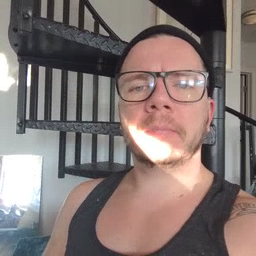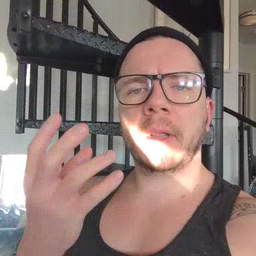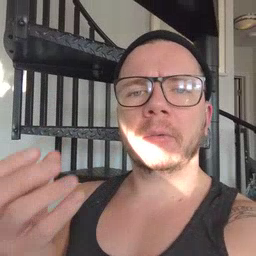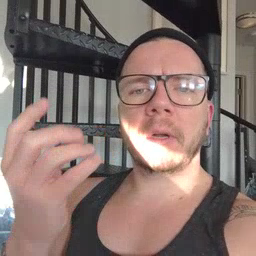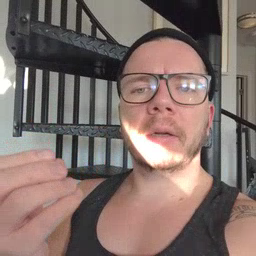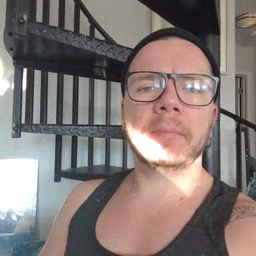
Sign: outside